Question: This button is not respecting margin-top and margin-bottom, and i have no idea why...
'''
.button {
background: #E48F8F;
border: 0;
padding: 15px 45px 15px 45px;
background-color:DeepSkyBlue;
color:white;
font-family:'Gotham Book';
font-size:15px;
margin-top:30px;
}
'''
Here's the HTML:
'''
<div class="side_bar">
<h3>Veja Tambem</h3>
<div class="separator"></div>
<div class="side_bar_item">
<img src="img/psicoterpia.jpg" />
<h3>Psicoterapia</h3>
<p>A Psicoterapia e uma pratica clinica desenvolvida e aplicada por psicologos, com o intuito de oferecer, tanto para os que tem uma queixa definida ou nao, condicoes que proporcionem mais auto-conhecimento e, consequentemente, um melhor estilo de vida. Existem diversas abordagens e cada uma delas atende melhor a um determinado tipo de individuo.</p>
<a href="#" class="button">Saiba Mais</a>
</div>
</div>
'''
here's a picture of what's happening:

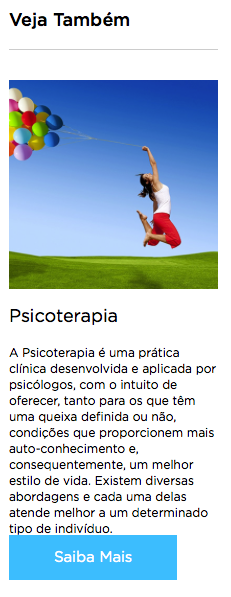
Answer: Set the '.button' display property to 'block' or 'inline-block'
'''
.button {
display: inline-block;
}
'''
By default an 'a' tag will be set to 'display: inline' and will not respect 'margin' properties.
See this <URL> on W3Schools